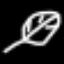
Label: leaf